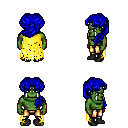
a pixel art fantasy rpg character, male body template, orc, green skin, yellow tattered cape, gold greaves, blue princess hairstyle, black shoes, four views (front, back, left, right), 2x2 character sprite sheet, small pixel art, hard edges, no anti-aliasing